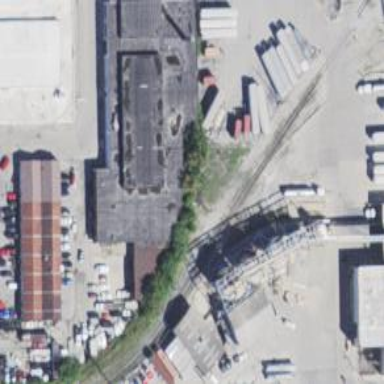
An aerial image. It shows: Abandoned railway yard.